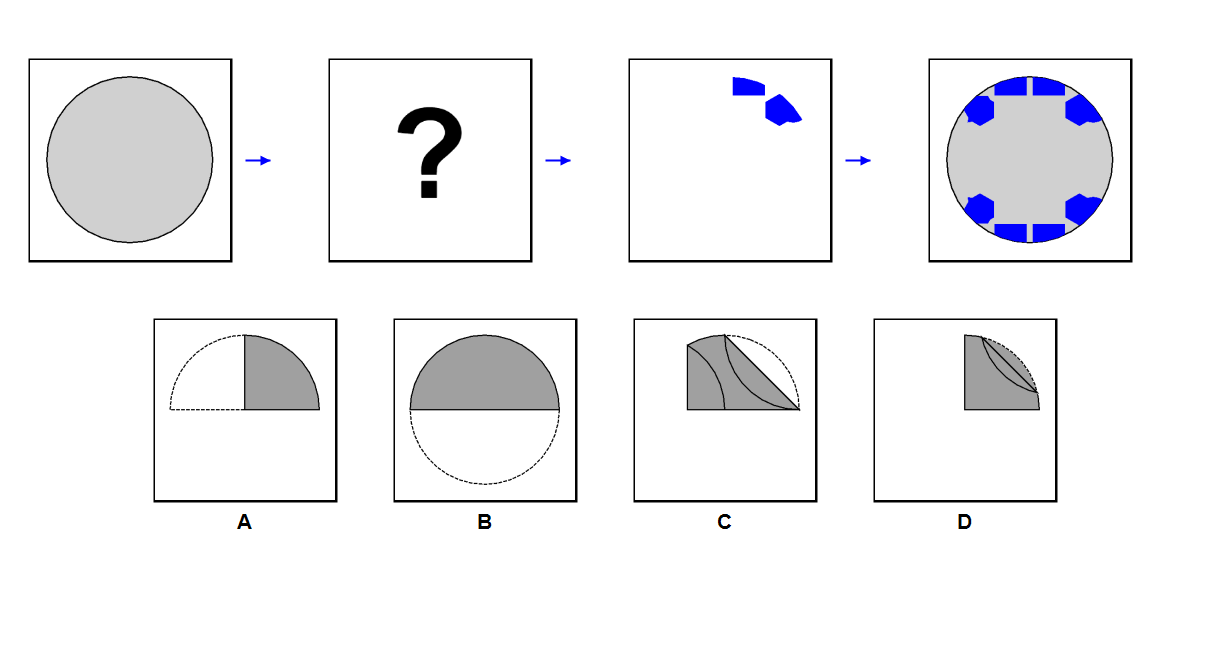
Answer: C